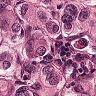
Metastatic tissue present: yes